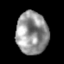
Tissue: lung
Cell type: Others
Senescence score: 0.2326
Nuclear area (px): 1320
Mean DAPI intensity: 149.108